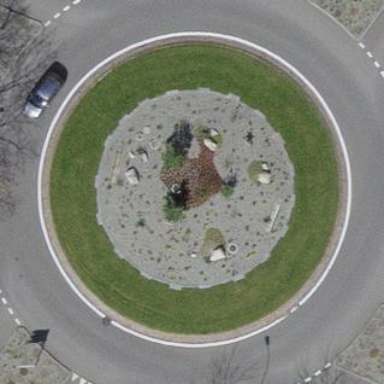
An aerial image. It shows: Tertiary road with asphalt surface leading to roundabout.